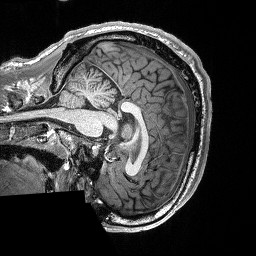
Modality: T1w
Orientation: sagittal
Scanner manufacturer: siemens
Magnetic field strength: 3 T
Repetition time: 2.3 s
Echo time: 0.00298 s